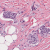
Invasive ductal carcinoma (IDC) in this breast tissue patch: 1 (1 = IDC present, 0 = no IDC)